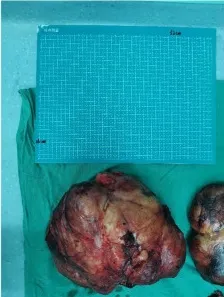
(D, E) The maximum size of the tumor is 32x26cm, and the cut surface is fish-shaped.
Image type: medical_photograph (other_medical_photograph)